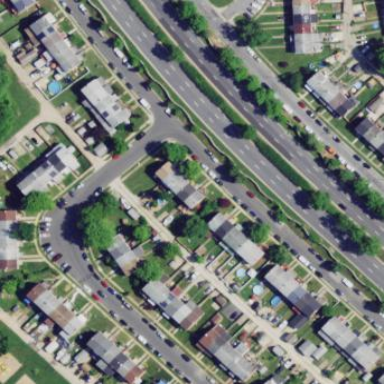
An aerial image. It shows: Residential area consisting of terrace houses.